Field crop: maize
Growth stage: 2
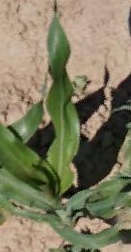
Species: maize